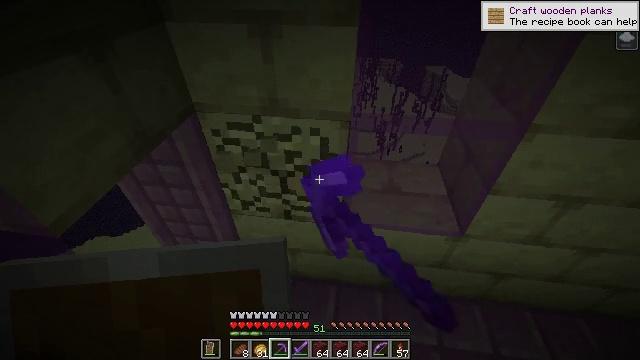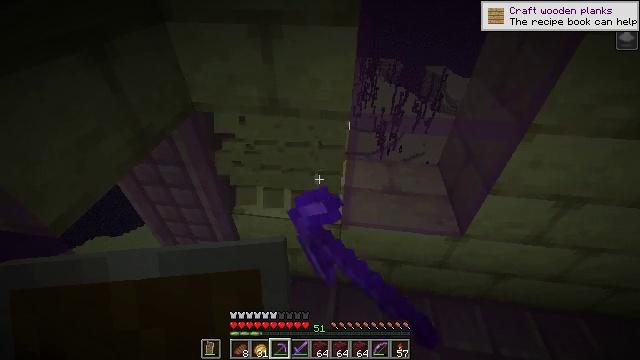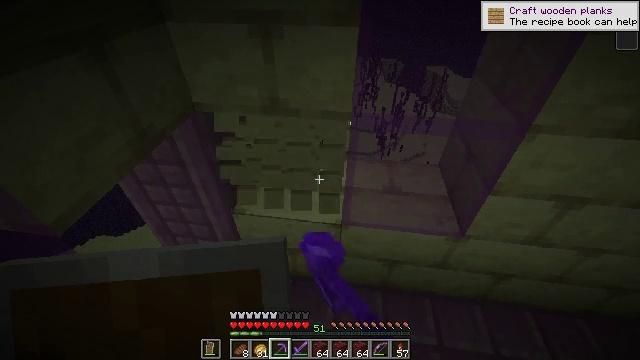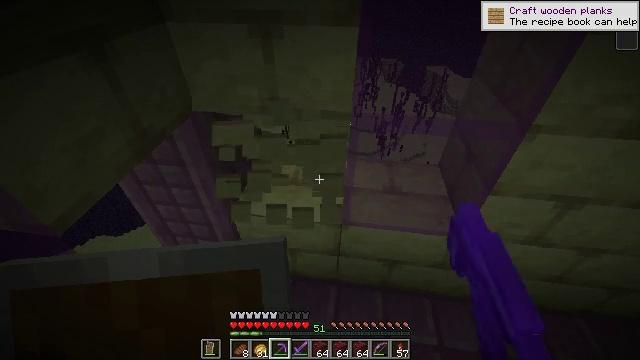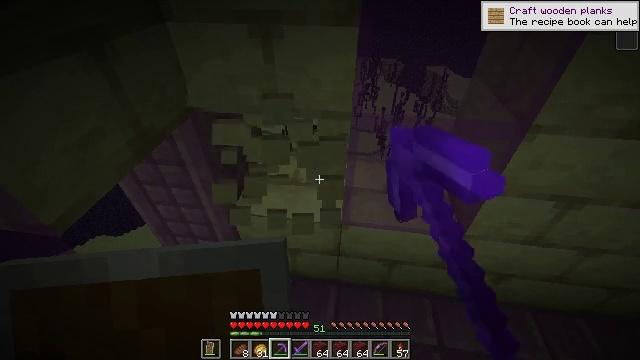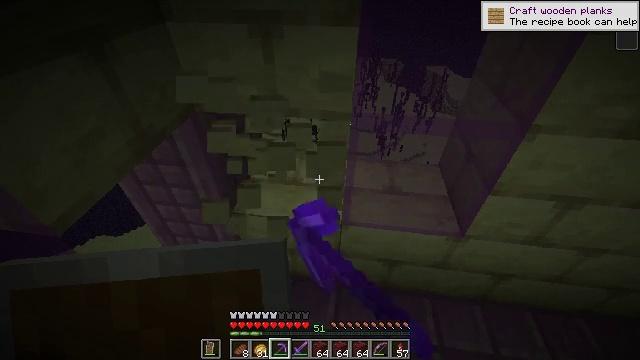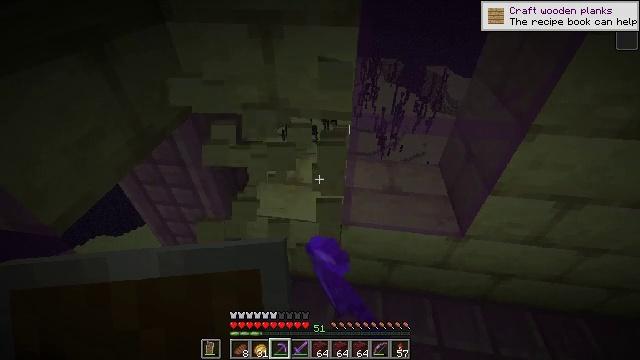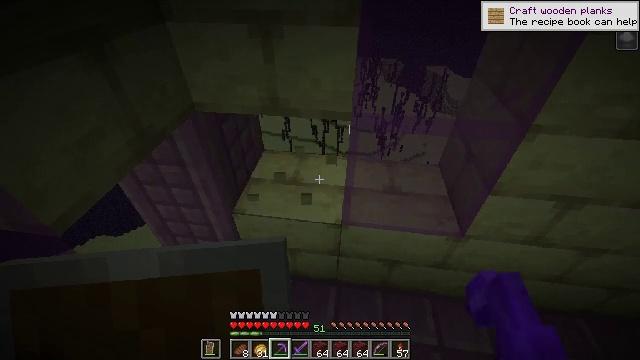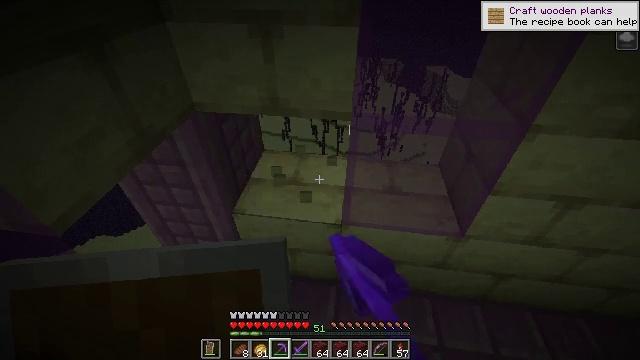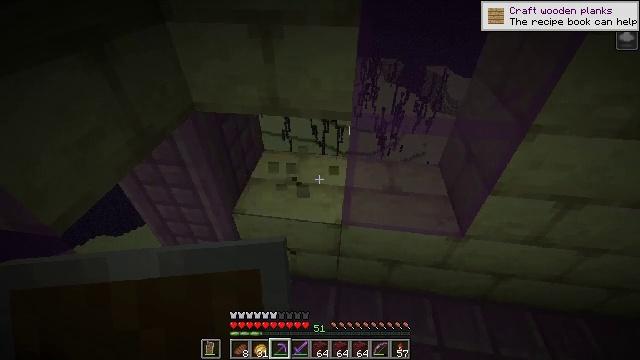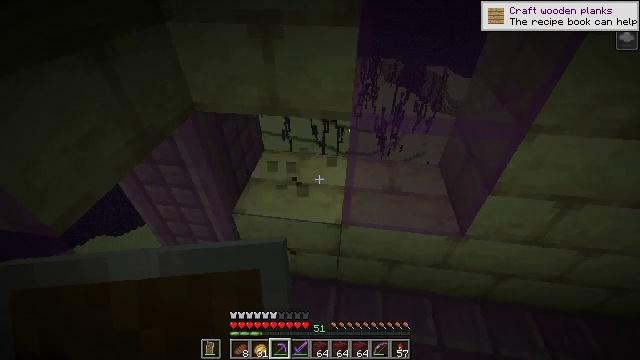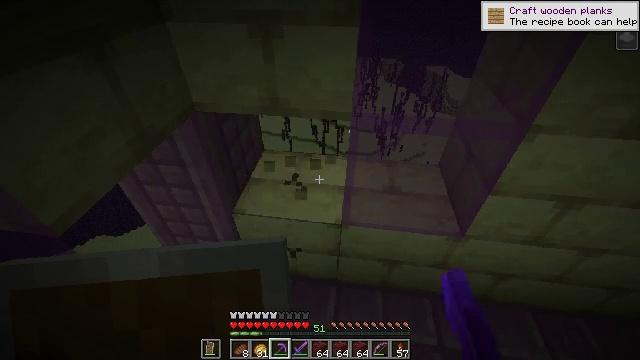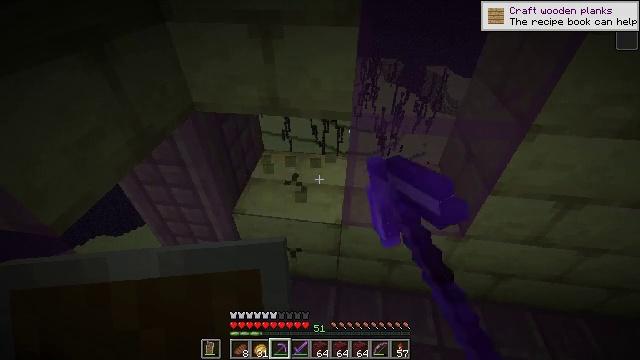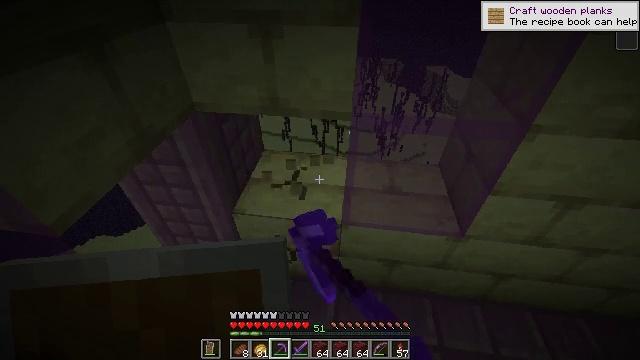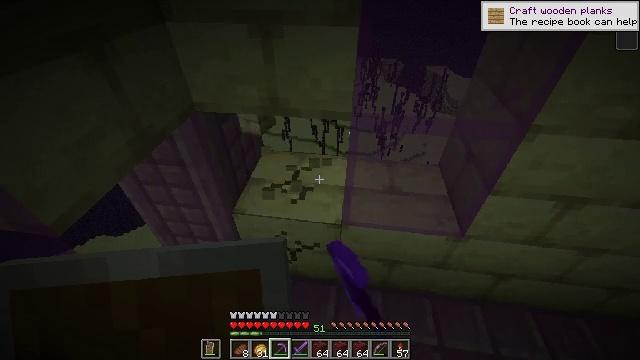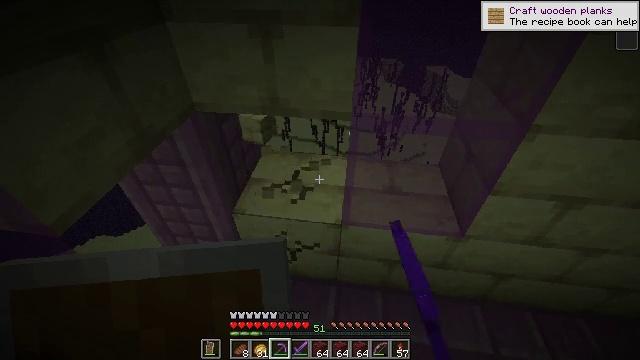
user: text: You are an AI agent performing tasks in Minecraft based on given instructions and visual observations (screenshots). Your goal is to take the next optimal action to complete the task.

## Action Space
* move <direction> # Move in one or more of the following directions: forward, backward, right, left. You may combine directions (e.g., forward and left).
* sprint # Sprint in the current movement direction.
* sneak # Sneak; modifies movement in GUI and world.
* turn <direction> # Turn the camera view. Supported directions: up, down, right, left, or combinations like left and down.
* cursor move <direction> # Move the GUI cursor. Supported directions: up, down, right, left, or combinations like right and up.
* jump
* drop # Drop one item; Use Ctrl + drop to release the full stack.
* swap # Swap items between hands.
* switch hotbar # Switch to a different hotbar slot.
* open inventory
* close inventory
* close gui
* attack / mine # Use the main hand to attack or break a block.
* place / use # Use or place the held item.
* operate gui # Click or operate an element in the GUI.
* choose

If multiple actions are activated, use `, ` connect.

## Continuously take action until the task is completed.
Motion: motion action
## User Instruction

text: Get end stone bricks for building or crafting.
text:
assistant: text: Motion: attack / mine
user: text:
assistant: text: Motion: attack / mine
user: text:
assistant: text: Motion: attack / mine
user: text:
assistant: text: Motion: attack / mine
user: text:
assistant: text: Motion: attack / mine
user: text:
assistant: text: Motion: attack / mine
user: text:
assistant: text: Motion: attack / mine
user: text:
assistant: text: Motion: attack / mine
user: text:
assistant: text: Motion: attack / mine
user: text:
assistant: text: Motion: attack / mine
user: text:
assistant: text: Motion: attack / mine
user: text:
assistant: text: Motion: attack / mine
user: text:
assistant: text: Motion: attack / mine
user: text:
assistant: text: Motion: attack / mine
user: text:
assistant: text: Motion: attack / mine
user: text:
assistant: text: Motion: attack / mine
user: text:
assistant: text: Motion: attack / mine
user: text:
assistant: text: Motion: attack / mine
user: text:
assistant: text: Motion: attack / mine
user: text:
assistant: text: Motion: attack / mine
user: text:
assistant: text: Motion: attack / mine
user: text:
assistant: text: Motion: attack / mine
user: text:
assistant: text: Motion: attack / mine
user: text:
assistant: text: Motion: attack / mine
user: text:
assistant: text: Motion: attack / mine
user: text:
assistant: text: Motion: attack / mine
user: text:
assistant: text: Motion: attack / mine
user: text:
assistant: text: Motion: attack / mine
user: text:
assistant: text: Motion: attack / mine
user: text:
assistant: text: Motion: attack / mine